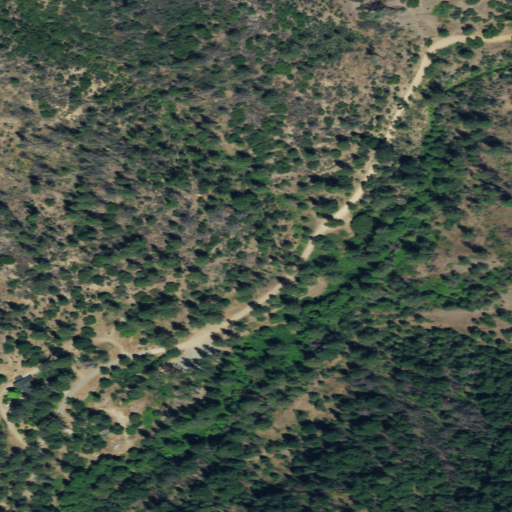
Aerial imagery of valley in California named Walts Gulch containing grassland, shrub, open development, mixed forest, and evergreen forest